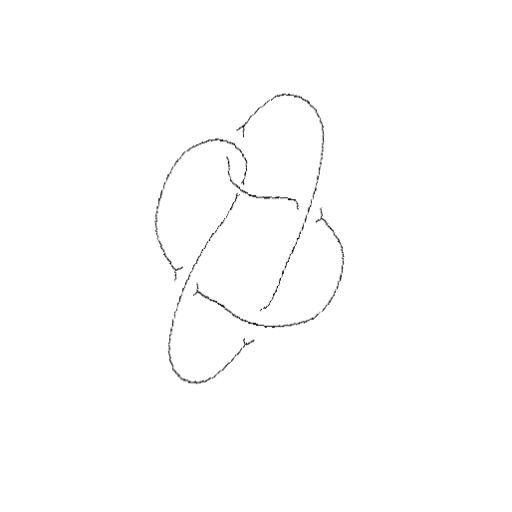
Crossing number: 5